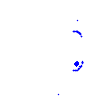
Particle: electron